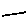
Label: line